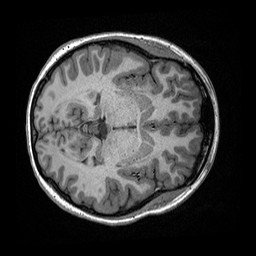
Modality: T1w
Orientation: axial
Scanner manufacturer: ge
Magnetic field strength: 3 T
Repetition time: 2.349 s
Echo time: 0.002968 s